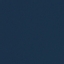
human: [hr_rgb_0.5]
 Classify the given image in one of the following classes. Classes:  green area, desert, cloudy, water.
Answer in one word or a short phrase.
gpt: water